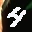
Label: 4